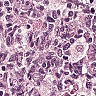
Metastatic tissue present: no